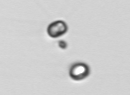
Label: Thalassiosira